Question: In my small app, I have a function returning tree-like data:
'''
function getData() {
return {
"name": "fish",
"children": [{
"name": "mussels & clams",
"children": [{
"name": "fennel",
"size": 1
}, {
"name": "garlic",
"size": 1
}, {
"name": "lemon",
"size": 1
}, {
"name": "onion",
"size": 1
}, {
"name": "parsley",
"size": 1
}, {
"name": "pasta",
"size": 1
}, {
"name": "rice",
"size": 1
}, {
"name": "soup",
"size": 1
}, {
"name": "tomato",
"size": 1
}]
}, {
"name": "octopus",
"children": [{
"name": "bay",
"size": 1
}, {
"name": "chilli",
"size": 1
}, {
"name": "lemon",
"size": 1
}, {
"name": "olive oil",
"size": 1
}, {
"name": "paprika",
"size": 1
}, {
"name": "parsley",
"size": 1
}, {
"name": "pine nuts",
"size": 1
}]
}, {
"name": "oysters",
"children": [{
"name": "asparagus",
"size": 1
}, {
"name": "bacon",
"size": 1
}, {
"name": "butter",
"size": 1
}, {
"name": "cellery",
"size": 1
}, {
"name": "chives",
"size": 1
}, {
"name": "garlic",
"size": 1
}, {
"name": "lemon",
"size": 1
}, {
"name": "mozzarella",
"size": 1
}, {
"name": "onion",
"size": 1
}, {
"name": "pasta",
"size": 1
}, {
"name": "parsley",
"size": 1
}, {
"name": "shallot",
"size": 1
}]
}, {
"name": "pink fish",
"children": [{
"name": "balsamic vinegar",
"size": 1
}, {
"name": "chives",
"size": 1
}, {
"name": "cream",
"size": 1
}, {
"name": "dill",
"size": 1
}, {
"name": "garlic",
"size": 1
}, {
"name": "ham",
"size": 1
}, {
"name": "honey",
"size": 1
}, {
"name": "lemon",
"size": 1
}, {
"name": "lime",
"size": 1
}, {
"name": "mild cheese",
"size": 1
}, {
"name": "miso",
"size": 1
}, {
"name": "potato",
"size": 1
}, {
"name": "sesame",
"size": 1
}, {
"name": "soy souce",
"size": 1
}, {
"name": "spinach",
"size": 1
}, {
"name": "thyme",
"size": 1
}]
}, {
"name": "shrimp",
"children": [{
"name": "coriander",
"size": 1
}, {
"name": "curry",
"size": 1
}, {
"name": "ginger",
"size": 1
}, {
"name": "lemon",
"size": 1
}, {
"name": "lime",
"size": 1
}, {
"name": "lobster",
"size": 1
}, {
"name": "parsley",
"size": 1
}, {
"name": "soft cheese",
"size": 1
}, {
"name": "tomato",
"size": 1
}]
}, {
"name": "smoked fish",
"children": [{
"name": "asparagus",
"size": 1
}, {
"name": "butter",
"size": 1
}, {
"name": "eggs",
"size": 1
}, {
"name": "lemon",
"size": 1
}, {
"name": "mandarin",
"size": 1
}, {
"name": "mild cheese",
"size": 1
}, {
"name": "mushrooms",
"size": 1
}, {
"name": "onion",
"size": 1
}, {
"name": "potato",
"size": 1
}, {
"name": "spring onion",
"size": 1
}]
}, {
"name": "squid",
"children": [{
"name": "bacon",
"size": 1
}, {
"name": "courgette",
"size": 1
}, {
"name": "cumin",
"size": 1
}, {
"name": "garlic",
"size": 1
}, {
"name": "lemon",
"size": 1
}, {
"name": "lime",
"size": 1
}, {
"name": "onion",
"size": 1
}, {
"name": "parsley",
"size": 1
}, {
"name": "peper",
"size": 1
}, {
"name": "rocket",
"size": 1
}, {
"name": "thyme",
"size": 1
}]
}, {
"name": "sushi",
"children": [{
"name": "coriander",
"size": 1
}, {
"name": "couscous",
"size": 1
}, {
"name": "cucumber",
"size": 1
}, {
"name": "ginger",
"size": 1
}, {
"name": "lemon",
"size": 1
}, {
"name": "lime",
"size": 1
}, {
"name": "pepper",
"size": 1
}, {
"name": "rice",
"size": 1
}, {
"name": "sesame",
"size": 1
}, {
"name": "soya souce",
"size": 1
}, {
"name": "spring onion",
"size": 1
}, {
"name": "wasabi",
"size": 1
}]
}, {
"name": "white fish",
"children": [{
"name": "butter",
"size": 1
}, {
"name": "courgette",
"size": 1
}, {
"name": "gream",
"size": 1
}, {
"name": "fennel",
"size": 1
}, {
"name": "french beans",
"size": 1
}, {
"name": "garlic",
"size": 1
}, {
"name": "leak",
"size": 1
}, {
"name": "lemon",
"size": 1
}, {
"name": "lime",
"size": 1
}, {
"name": "mild cheese",
"size": 1
}, {
"name": "onion",
"size": 1
}, {
"name": "parsley",
"size": 1
}, {
"name": "soup",
"size": 1
}, {
"name": "soya souce",
"size": 1
}, {
"name": "tomato",
"size": 1
}]
}, {
"name": "caviar",
"children": [{
"name": "chives",
"size": 1
}, {
"name": "eggs",
"size": 1
}, {
"name": "sour cream",
"size": 1
}, {
"name": "strong cheese",
"size": 1
}]
}, {
"name": "lobster & crab",
"children": [{
"name": "chili",
"size": 1
}, {
"name": "coriander",
"size": 1
}, {
"name": "fennel",
"size": 1
}, {
"name": "ginger",
"size": 1
}, {
"name": "leek",
"size": 1
}, {
"name": "mayonnaise",
"size": 1
}, {
"name": "parsley",
"size": 1
}, {
"name": "pasta",
"size": 1
}, {
"name": "peas",
"size": 1
}, {
"name": "rice",
"size": 1
}, {
"name": "sesame",
"size": 1
}, {
"name": "soy sauce",
"size": 1
}, {
"name": "wasabi",
"size": 1
}]
}]
};}
'''
The data is visualized like this:

Here is <URL>.
I would like to create a list of labels on the right hand side of the main diagram, that would contain all values that are found in leaves of the tree, but each one only once. In other words, it should contain:
- - - -
(like a "union" of all leaves)
How do I get that array with unique elements?
(Displaying labels is not a problem for me once I have that array)
Cheers!
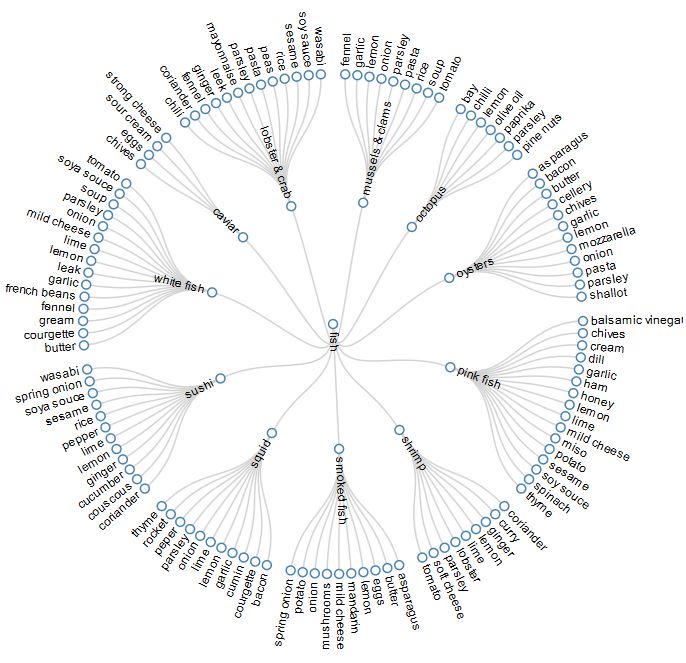
Answer: So you could definitely do this very easily with a library like <URL>.
However, here's one way you could do it without an external dependancy.
'''
function flatMap (arr, selector) {
return Array.prototype.concat.apply([], arr.map(selector));
}
var names =
flatMap(getData().children, function (x) { return x.children; })
.map(function (x) { return x.name; });
var length = names.length;
var namesAndCount = {};
for (var i = 0; i < length; i++) {
var name = names[i];
namesAndCount[name] = namesAndCount[name] ? namesAndCount[name] + 1 : 1;
}
'''
At this point, 'namesAndCount' would look similar to this:
'''
{
"fennel":3,
"garlic":5,
"lemon":9,
"onion":5,
...
}
'''